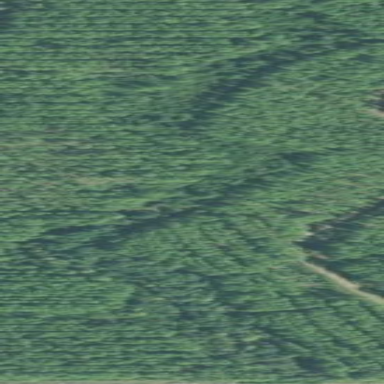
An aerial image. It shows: Serene woodland landscape.